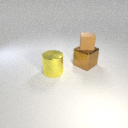
large brown metal cube below small brown rubber cube